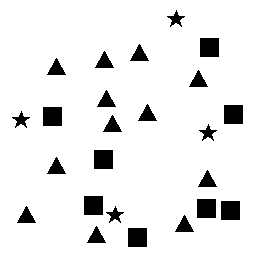
Squares: 8
Triangles: 12
Stars: 4
Total shapes: 24